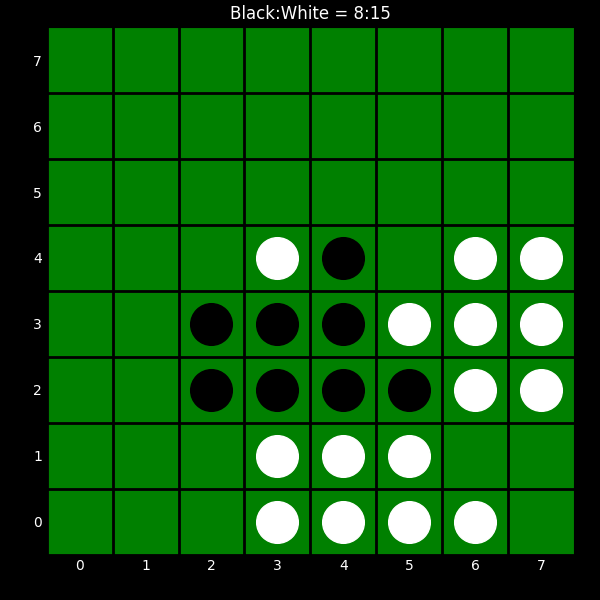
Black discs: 8
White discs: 15